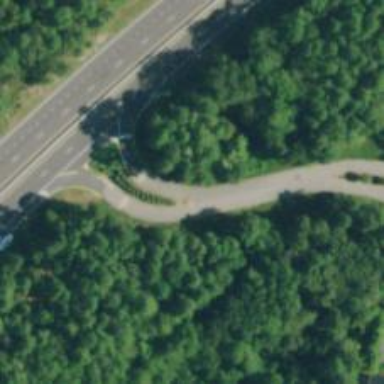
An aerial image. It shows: Trunk link highway.